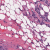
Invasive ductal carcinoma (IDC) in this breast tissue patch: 1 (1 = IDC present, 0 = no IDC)